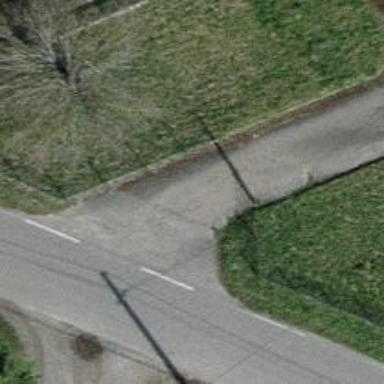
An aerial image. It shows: Unpaved driveway used as service road.